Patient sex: M
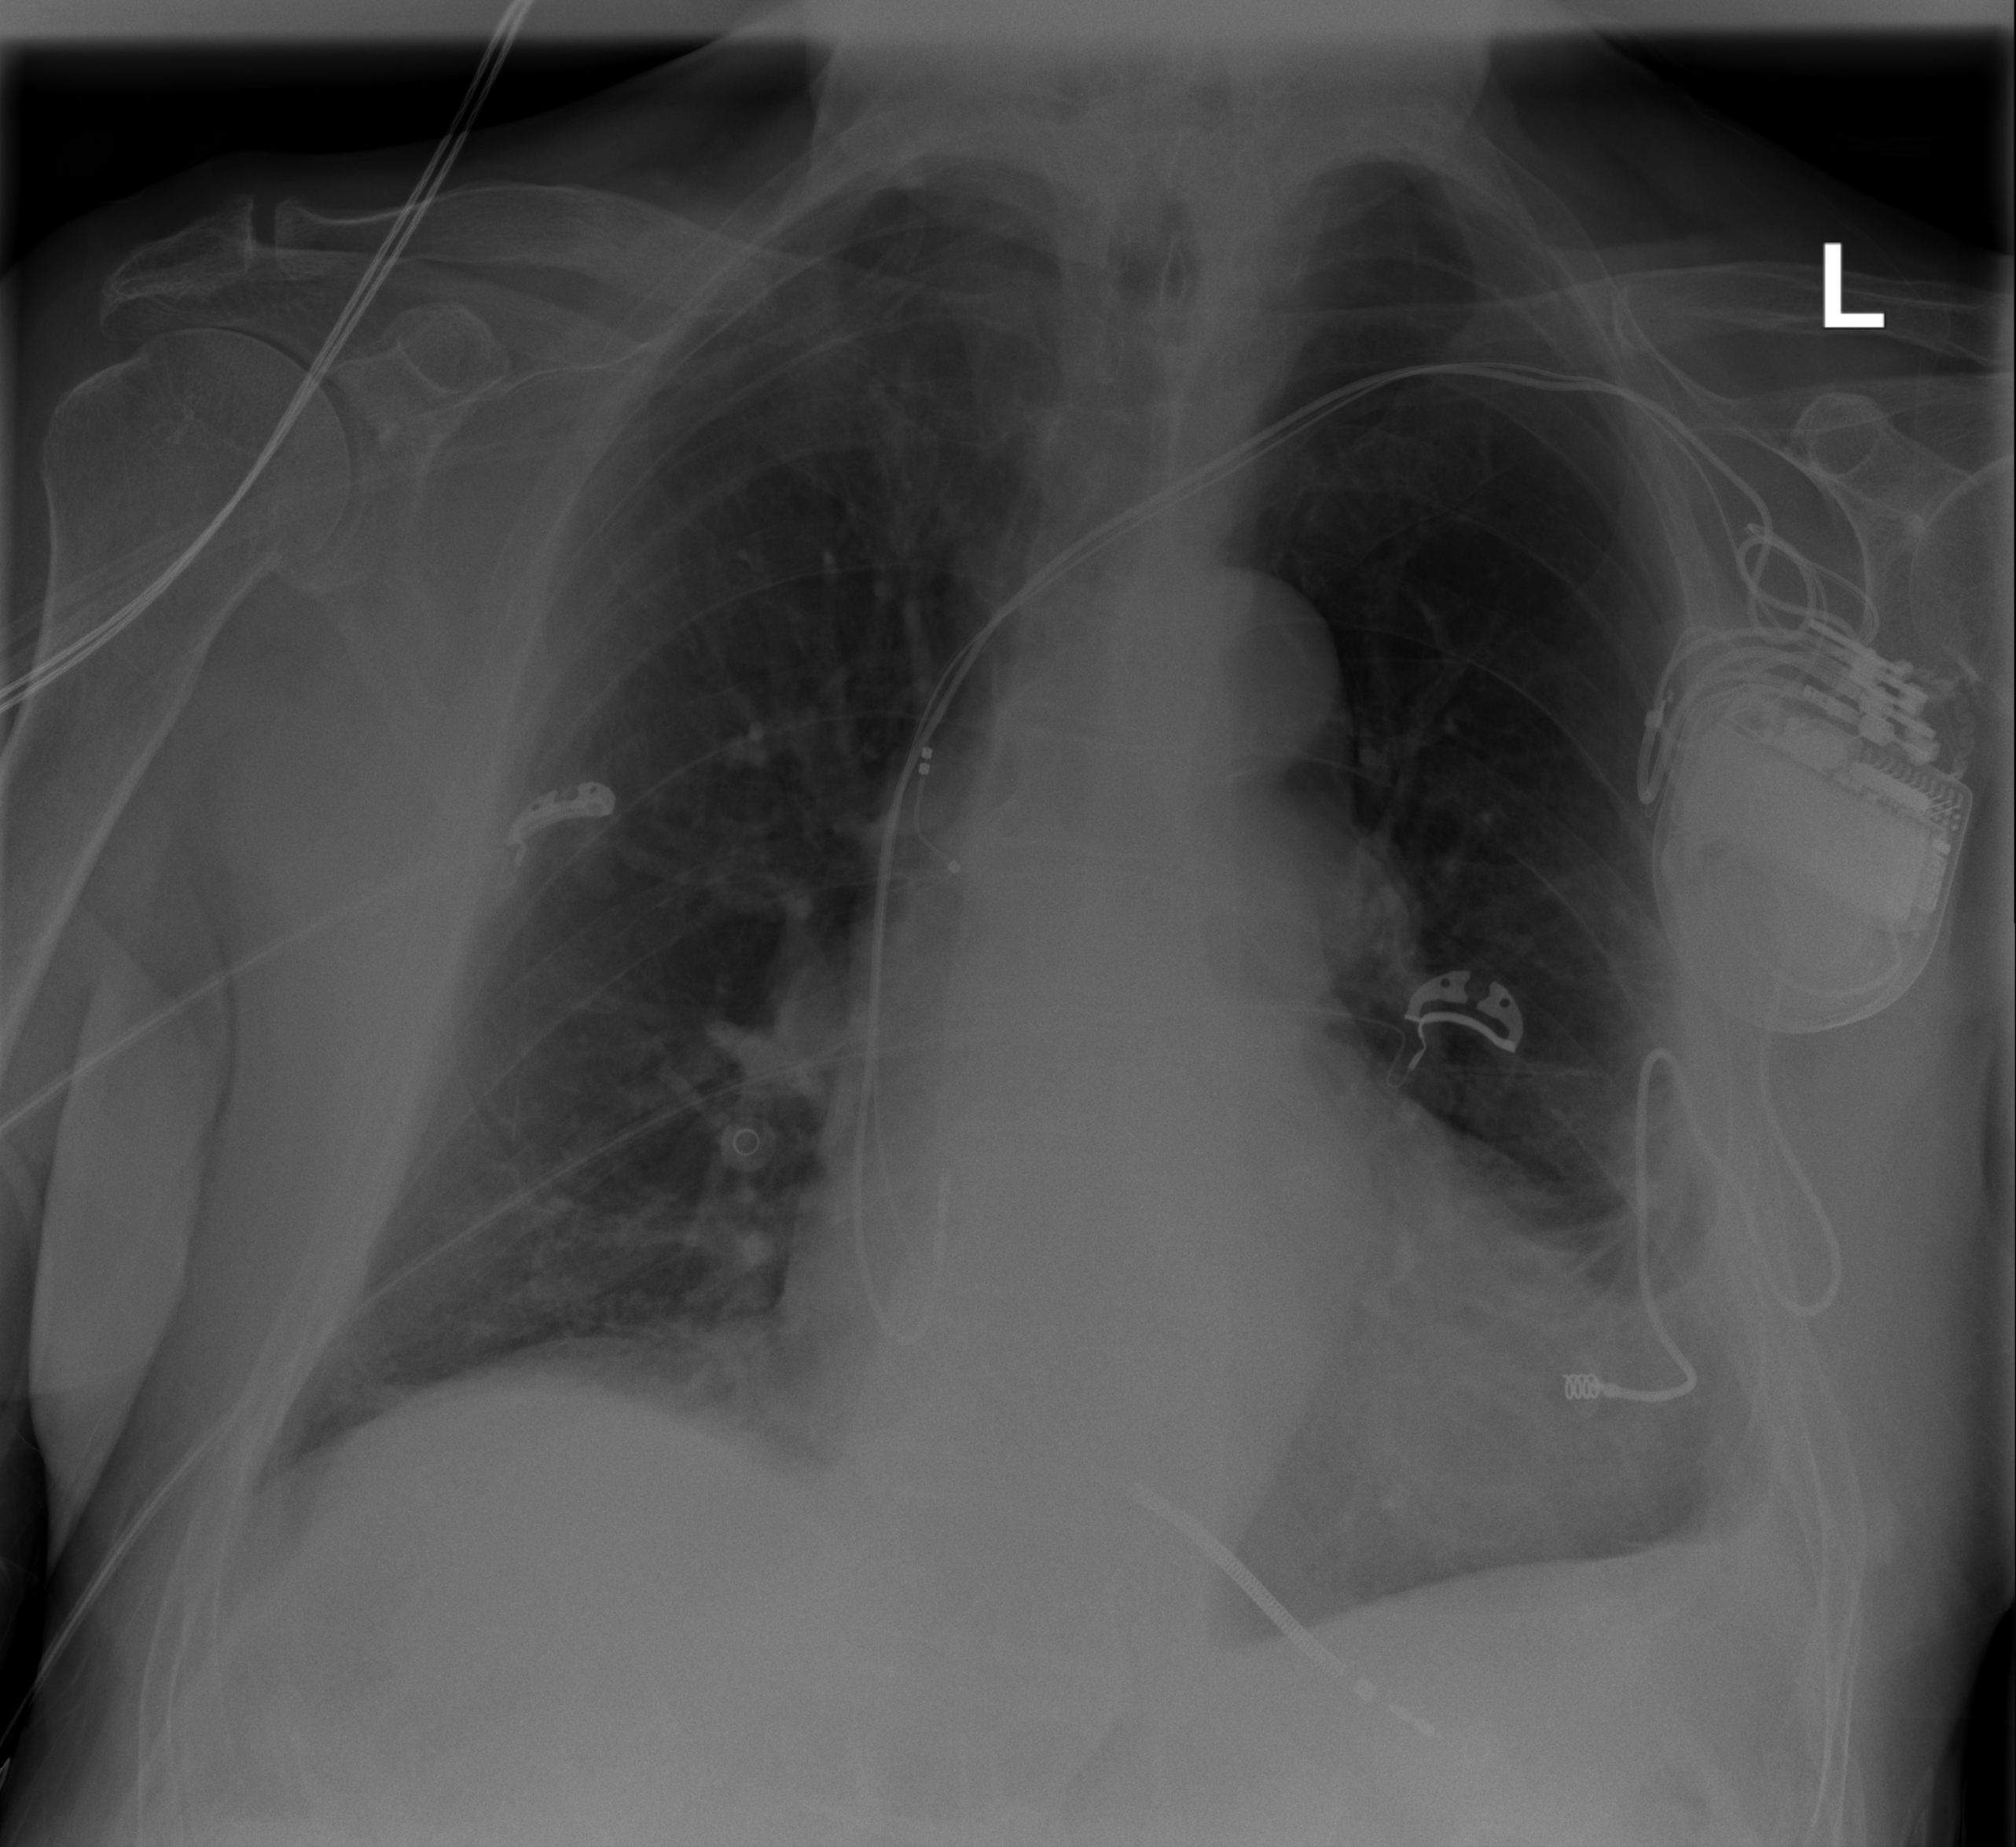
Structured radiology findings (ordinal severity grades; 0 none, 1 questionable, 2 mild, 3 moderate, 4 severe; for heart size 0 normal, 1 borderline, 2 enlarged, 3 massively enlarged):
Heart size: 2
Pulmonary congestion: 2
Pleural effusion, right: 0
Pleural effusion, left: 0
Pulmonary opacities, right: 0
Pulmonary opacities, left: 0
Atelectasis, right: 0
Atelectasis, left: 2